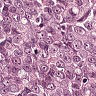
Metastatic tissue present: yes